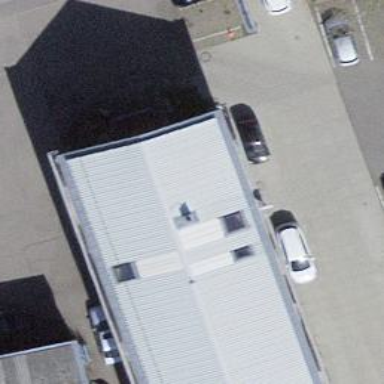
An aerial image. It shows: Car repair shop.